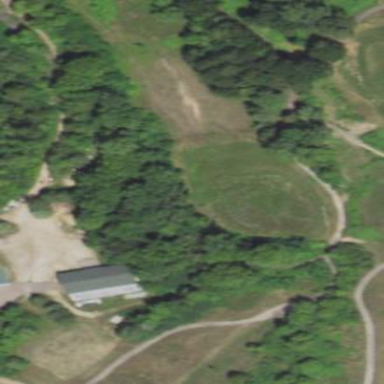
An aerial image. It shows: Golf tee on grassy land.